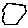
Label: hexagon